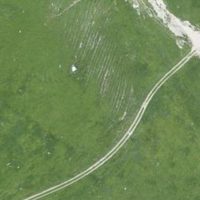
EUNIS habitat code: 24
Species observed at this site:
Briza media